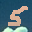
Label: 5